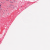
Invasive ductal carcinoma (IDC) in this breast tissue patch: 1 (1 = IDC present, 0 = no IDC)